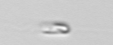
Label: flagellate_morphotype3